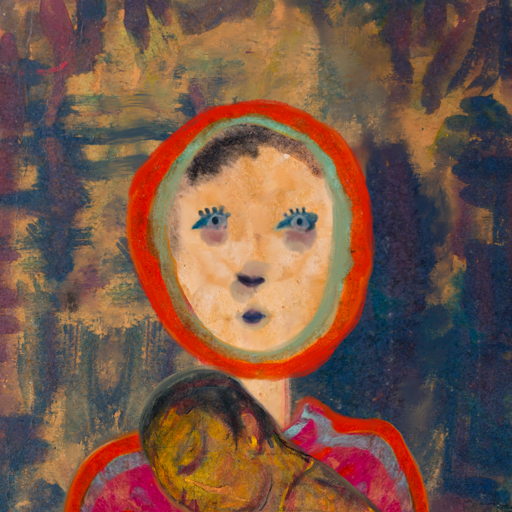
Background: InTheSun, Head And Neck Front: Childish, Face Front: Hill_Girl, Bust: Sisters, Hair Front: Sisters, Head Accessory: Blank, Second Necklace: Blank, Necklace: Blank, Baby: GypsyMother_Baby